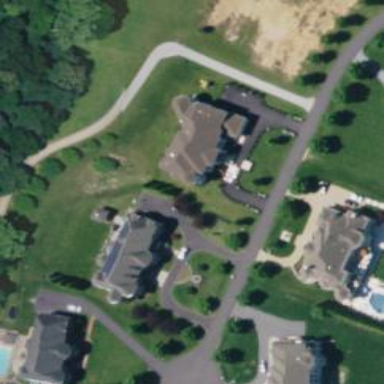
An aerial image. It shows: Driveway.